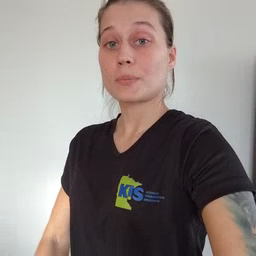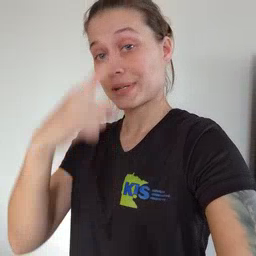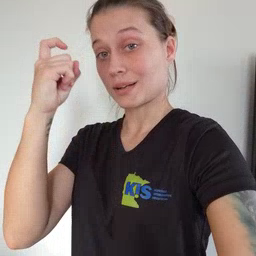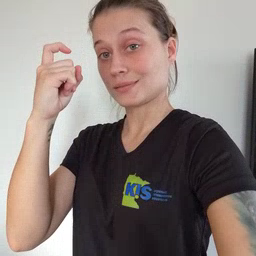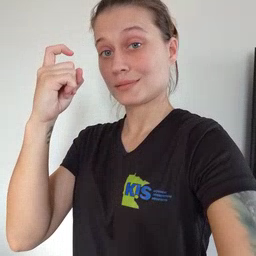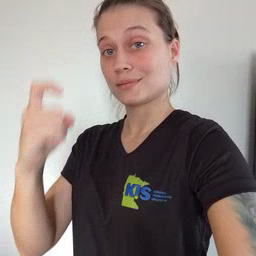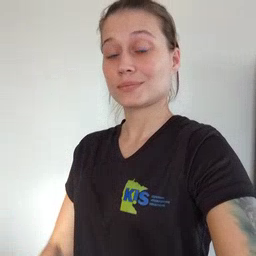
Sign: because